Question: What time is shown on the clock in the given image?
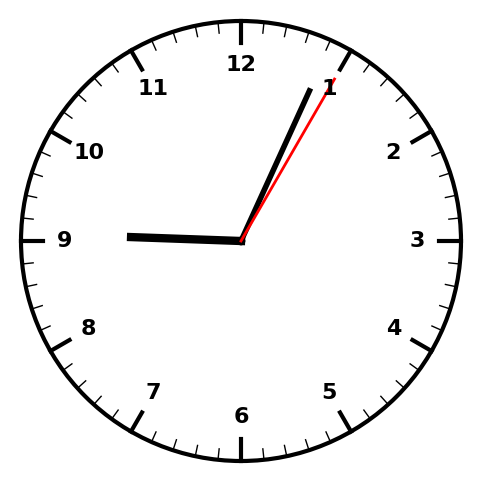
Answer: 09:04:05